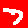
Digit: 7